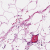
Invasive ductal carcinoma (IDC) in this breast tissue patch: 0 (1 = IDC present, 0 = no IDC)